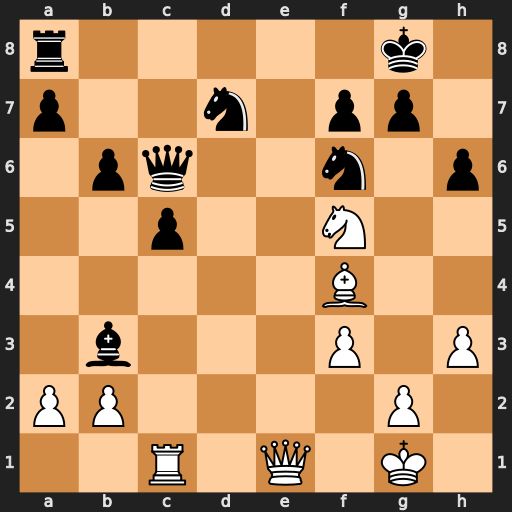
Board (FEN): r5k1/p2n1pp1/1pq2n1p/2p2N2/5B2/1b3P1P/PP4P1/2R1Q1K1
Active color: w
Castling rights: -
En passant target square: -
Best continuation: Ne7+ Kh7 Nxc6